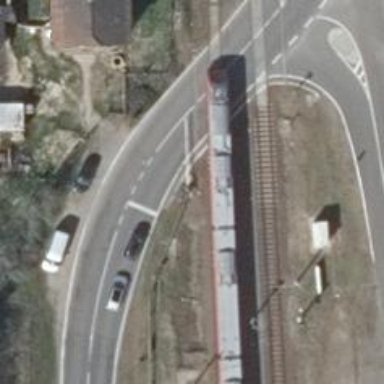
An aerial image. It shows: Railway signal.